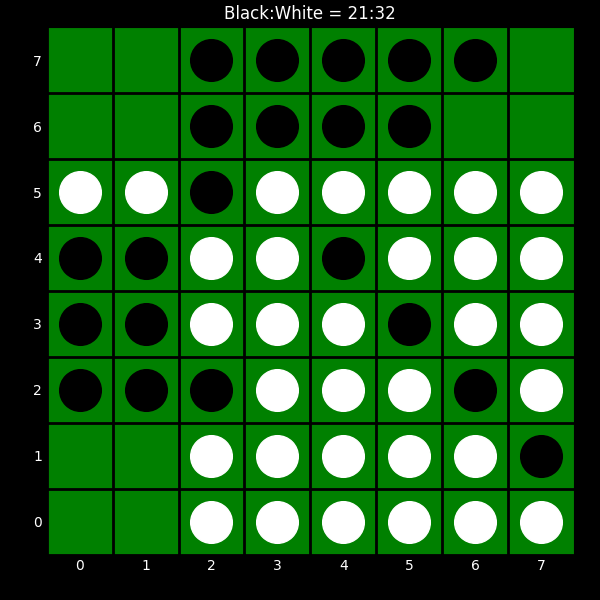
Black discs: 21
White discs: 32